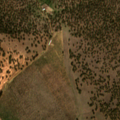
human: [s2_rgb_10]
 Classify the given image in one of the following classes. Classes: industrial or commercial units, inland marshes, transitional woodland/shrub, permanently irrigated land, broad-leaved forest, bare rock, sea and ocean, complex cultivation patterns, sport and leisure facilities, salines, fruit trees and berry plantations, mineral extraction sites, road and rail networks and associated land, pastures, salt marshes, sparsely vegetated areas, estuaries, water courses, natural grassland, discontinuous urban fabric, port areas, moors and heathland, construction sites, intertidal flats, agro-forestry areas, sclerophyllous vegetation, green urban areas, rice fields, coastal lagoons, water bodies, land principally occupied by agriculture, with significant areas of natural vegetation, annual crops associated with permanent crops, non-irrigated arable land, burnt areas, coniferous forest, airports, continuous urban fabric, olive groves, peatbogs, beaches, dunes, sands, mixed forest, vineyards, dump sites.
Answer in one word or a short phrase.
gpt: olive groves, complex cultivation patterns, agro-forestry areas